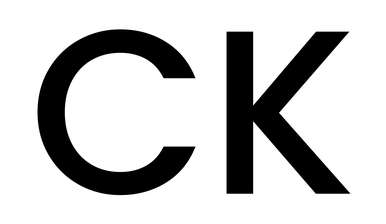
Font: Poppins-Medium